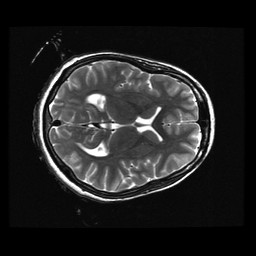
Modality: T2w
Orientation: axial
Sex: female
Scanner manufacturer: ge
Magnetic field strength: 3 T
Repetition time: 5 s
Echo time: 0.1017 s